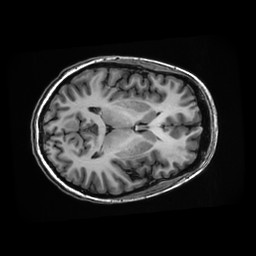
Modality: T1w
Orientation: axial
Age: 31
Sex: female
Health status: healthy
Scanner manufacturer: ge
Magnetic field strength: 3 T
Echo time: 0.0052 s